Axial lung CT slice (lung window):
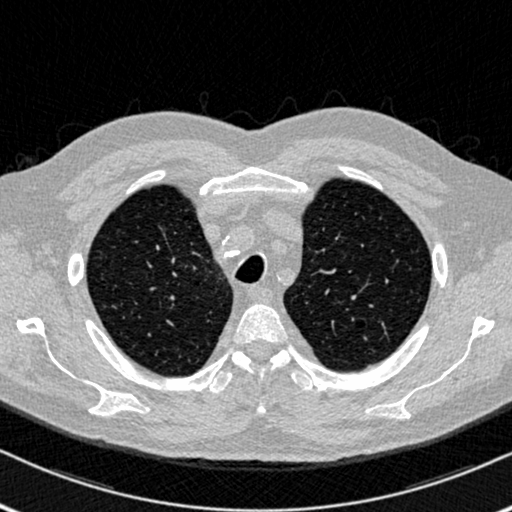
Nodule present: no